Question: hi i am new to iphone.what i need is i have to place a images like stars in the sky and animate the stars glow for example i am showing a sample image how can i done this pls post some code or link regarding this.sorry for my poor English.Thank u in advance.

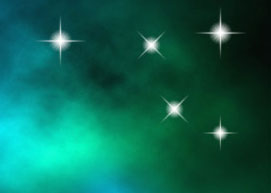
Answer: If you have an animator who can create sequence of star images (png's) with transparency for your desired animation effect, you can just draw them in a view's drawrect over a background image, changing the animation frame to the next one in the sequence during updates based on an NSTimer or using CADisplayLink. Or you can use CALayers to composite animation layers over a background. You can also use various core graphics transforms to rotate and scale your star images.